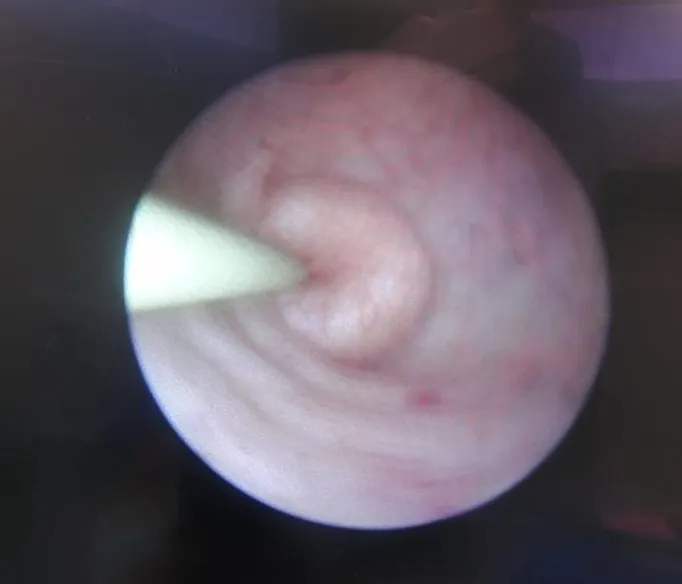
Ureteroscopy showed an intussuscepted ureter with a wire passing into the lumen of the intussusceptum, To the renal pelvis in the ureteric lumen.
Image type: endoscopy (arthroscopy)